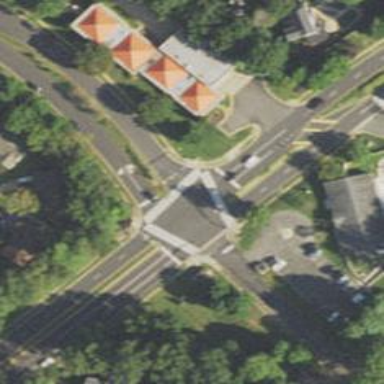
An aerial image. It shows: Marked road crossing.